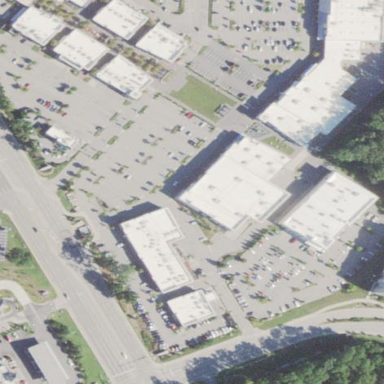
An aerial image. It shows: Retail area.